Question: Is a statement in SQL Server 'ACID'?
# What I mean by that
Given a single T-SQL statement, not wrapped in a 'BEGIN TRANSACTION' / 'COMMIT TRANSACTION', are the actions of that statement:
- - - -
# The reason I ask
I have a single statement in a live system that appears to be violating the rules of the query.
In effect my T-SQL statement is:
'''
--If there are any slots available,
--then find the earliest unbooked transaction and mark it booked
UPDATE Transactions
SET Booked = 1
WHERE TransactionID = (
SELECT TOP 1 TransactionID
FROM Slots
INNER JOIN Transactions t2
ON Slots.SlotDate = t2.TransactionDate
WHERE t2.Booked = 0 --only book it if it's currently unbooked
AND Slots.Available > 0 --only book it if there's empty slots
ORDER BY t2.CreatedDate)
'''
: But a simpler conceptual variant might be:
'''
--Give away one gift, as long as we haven't given away five
UPDATE Gifts
SET GivenAway = 1
WHERE GiftID = (
SELECT TOP 1 GiftID
FROM Gifts
WHERE g2.GivenAway = 0
AND (SELECT COUNT(*) FROM Gifts g2 WHERE g2.GivenAway = 1) < 5
ORDER BY g2.GiftValue DESC
)
'''
In both of these statements, notice that they are single statements ('UPDATE...SET...WHERE').
There are cases where the wrong transaction is being ; it's actually picking a transaction. After staring at this for 16 hours, I'm stumped. It's as though SQL Server is simply violating the rules.
I wondered what if the results of the 'Slots' view is changing before the update happens? What if SQL Server is not holding 'SHARED' locks on the on that ? Is it possible that a single statement can be inconsistent?
# So I decided to test it
I decided to check if the results of sub-queries, or inner operations, are inconsistent. I created a simple table with a single 'int' column:
'''
CREATE TABLE CountingNumbers (
Value int PRIMARY KEY NOT NULL
)
'''
From multiple connections, in a tight loop, I call the :
'''
INSERT INTO CountingNumbers (Value)
SELECT ISNULL(MAX(Value), 0)+1 FROM CountingNumbers
'''
In other words the pseudo-code is:
'''
while (true)
{
ADOConnection.Execute(sql);
}
'''
And within a few seconds I get:
'''
Violation of PRIMARY KEY constraint 'PK__Counting__07D9BBC343D61337'.
Cannot insert duplicate key in object 'dbo.CountingNumbers'.
The duplicate value is (1332)
'''
# Are statements atomic?
The fact that a single statement wasn't atomic makes me wonder if single statements are atomic?
Or is there a more definition of , that differs from (for example) what SQL Server considers a statement:

Does this fundamentally means that within the confines of a single T-SQL statement, SQL Server statements are not atomic?
And if a single statement is atomic, what accounts for the key violation?
# From within a stored procedure
Rather than a remote client opening connections, I tried it with a stored procedure:
'''
CREATE procedure [dbo].[DoCountNumbers] AS
SET NOCOUNT ON;
DECLARE @bumpedCount int
SET @bumpedCount = 0
WHILE (@bumpedCount < 500) --safety valve
BEGIN
SET @bumpedCount = @bumpedCount+1;
PRINT 'Running bump '+CAST(@bumpedCount AS varchar(50))
INSERT INTO CountingNumbers (Value)
SELECT ISNULL(MAX(Value), 0)+1 FROM CountingNumbers
IF (@bumpedCount >= 500)
BEGIN
PRINT 'WARNING: Bumping safety limit of 500 bumps reached'
END
END
PRINT 'Done bumping process'
'''
and opened 5 tabs in SSMS, pressed F5 in each, and watched as they too violated ACID:
'''
Running bump 414
Msg 2627, Level 14, State 1, Procedure DoCountNumbers, Line 14
Violation of PRIMARY KEY constraint 'PK_CountingNumbers'.
Cannot insert duplicate key in object 'dbo.CountingNumbers'.
The duplicate key value is (4414).
The statement has been terminated.
'''
So the failure is independent of ADO, ADO.net, or none of the above.
For 15 years i've been operating under the assumption that a single statement in SQL Server is consistent; and the only
# What about TRANSACTION ISOLATION LEVEL xxx?
For different variants of the SQL batch to execute:
- : key violation'''
INSERT INTO CountingNumbers (Value)
SELECT ISNULL(MAX(Value), 0)+1 FROM CountingNumbers
'''
- : key violation'''
BEGIN TRANSACTION
INSERT INTO CountingNumbers (Value)
SELECT ISNULL(MAX(Value), 0)+1 FROM CountingNumbers
COMMIT TRANSACTION
'''
- : deadlock'''
SET TRANSACTION ISOLATION LEVEL SERIALIZABLE
BEGIN TRANSACTION
INSERT INTO CountingNumbers (Value)
SELECT ISNULL(MAX(Value), 0)+1 FROM CountingNumbers
COMMIT TRANSACTION
SET TRANSACTION ISOLATION LEVEL READ COMMITTED
'''
- (after altering database to enable snapshot isolation): key violation'''
SET TRANSACTION ISOLATION LEVEL SNAPSHOT
BEGIN TRANSACTION
INSERT INTO CountingNumbers (Value)
SELECT ISNULL(MAX(Value), 0)+1 FROM CountingNumbers
COMMIT TRANSACTION
SET TRANSACTION ISOLATION LEVEL READ COMMITTED
'''
# Bonus
- - 'READ COMMITTED'
# Turns out every query I've ever written is broken
This certainly changes things. Every update statement I've ever written is fundamentally broken. E.g.:
'''
--Update the user with their last invoice date
UPDATE Users
SET LastInvoiceDate = (SELECT MAX(InvoiceDate) FROM Invoices WHERE Invoices.uid = Users.uid)
'''
Wrong value; because another invoice could be inserted after the 'MAX' and before the 'UPDATE'. Or an example from BOL:
'''
UPDATE Sales.SalesPerson
SET SalesYTD = SalesYTD +
(SELECT SUM(so.SubTotal)
FROM Sales.SalesOrderHeader AS so
WHERE so.OrderDate = (SELECT MAX(OrderDate)
FROM Sales.SalesOrderHeader AS so2
WHERE so2.SalesPersonID = so.SalesPersonID)
AND Sales.SalesPerson.BusinessEntityID = so.SalesPersonID
GROUP BY so.SalesPersonID);
'''
without exclusive holdlocks, the 'SalesYTD' is wrong.
How have I been able to do anything all these years.
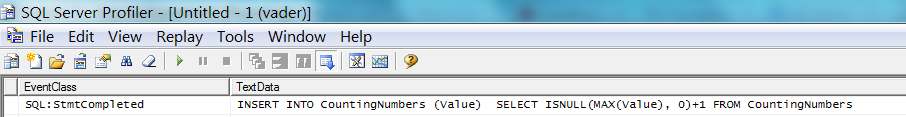
Answer: > I've been operating under the assumption that a single statement in SQL Server is consistent
That assumption is wrong. The following two transactions have identical locking semantics:
'''
STATEMENT
BEGIN TRAN; STATEMENT; COMMIT
'''
No difference at all. Single statements and auto-commits do not change anything.
So merging all logic into one statement does not help (if it does, it was by accident because the plan changed).
Let's fix the problem at hand. 'SERIALIZABLE' will fix the inconsistency you are seeing because it guarantees that your transactions behave as if they executed single-threadedly. Equivalently, they behave as if they executed instantly.
You will be getting deadlocks. If you are ok with a retry loop, you're done at this point.
If you want to invest more time, apply locking hints to force exclusive access to the relevant data:
'''
UPDATE Gifts -- U-locked anyway
SET GivenAway = 1
WHERE GiftID = (
SELECT TOP 1 GiftID
FROM Gifts WITH (UPDLOCK, HOLDLOCK) --this normally just S-locks.
WHERE g2.GivenAway = 0
AND (SELECT COUNT(*) FROM Gifts g2 WITH (UPDLOCK, HOLDLOCK) WHERE g2.GivenAway = 1) < 5
ORDER BY g2.GiftValue DESC
)
'''
You will now see reduced concurrency. That might be totally fine depending on your load.
The very nature of your problem makes achieving concurrency hard. If you require a solution for that we'd need to apply more invasive techniques.
You can simplify the UPDATE a bit:
'''
WITH g AS (
SELECT TOP 1 Gifts.*
FROM Gifts
WHERE g2.GivenAway = 0
AND (SELECT COUNT(*) FROM Gifts g2 WITH (UPDLOCK, HOLDLOCK) WHERE g2.GivenAway = 1) < 5
ORDER BY g2.GiftValue DESC
)
UPDATE g -- U-locked anyway
SET GivenAway = 1
'''
This gets rid of one unnecessary join.